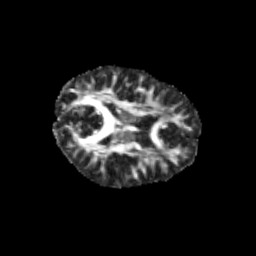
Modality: FA
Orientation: axial
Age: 12
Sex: female
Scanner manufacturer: siemens
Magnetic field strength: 3 T
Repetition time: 3.8 s
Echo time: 0.07 s